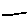
Label: line